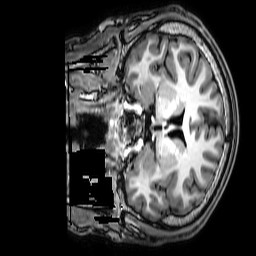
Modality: T1w
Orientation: coronal
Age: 21
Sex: male
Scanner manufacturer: philips
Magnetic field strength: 3 T
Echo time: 0.0038 s